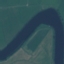
Land use / land cover: River